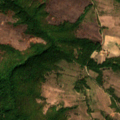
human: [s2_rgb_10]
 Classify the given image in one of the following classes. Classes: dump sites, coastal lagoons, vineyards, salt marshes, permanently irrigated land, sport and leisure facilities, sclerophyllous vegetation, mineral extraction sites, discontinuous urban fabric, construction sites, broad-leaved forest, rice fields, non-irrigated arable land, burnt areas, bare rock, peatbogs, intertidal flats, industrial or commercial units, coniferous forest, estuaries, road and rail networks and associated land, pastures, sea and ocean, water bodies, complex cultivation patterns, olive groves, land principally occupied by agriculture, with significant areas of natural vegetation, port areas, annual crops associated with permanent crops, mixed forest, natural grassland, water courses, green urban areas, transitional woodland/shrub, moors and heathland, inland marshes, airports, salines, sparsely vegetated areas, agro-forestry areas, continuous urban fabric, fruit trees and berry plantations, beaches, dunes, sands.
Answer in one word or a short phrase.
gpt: pastures, complex cultivation patterns, land principally occupied by agriculture, with significant areas of natural vegetation, broad-leaved forest